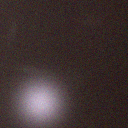
Screen state: off